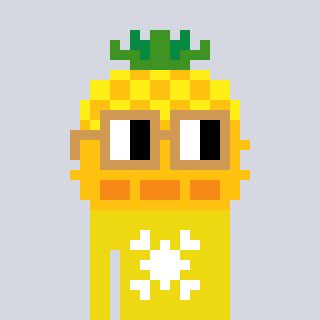
a pixel art character with square brown glasses, a pineapple-shaped head and a yellow-colored body on a cool background